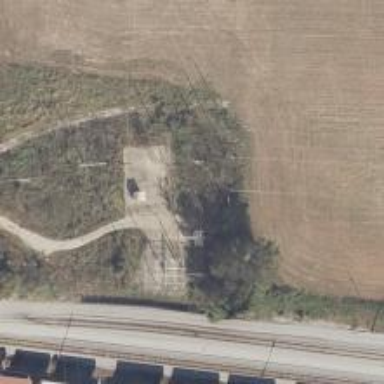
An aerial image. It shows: Power pole.